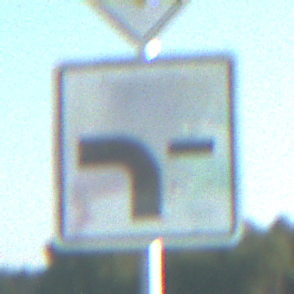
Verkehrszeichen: VerlaufVorfahrtsstrasse6
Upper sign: Vorfahrtsstrasse
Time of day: MorningAfternoon
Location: Outdoor (Nature)
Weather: Clear
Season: NotSpecified
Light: Natural